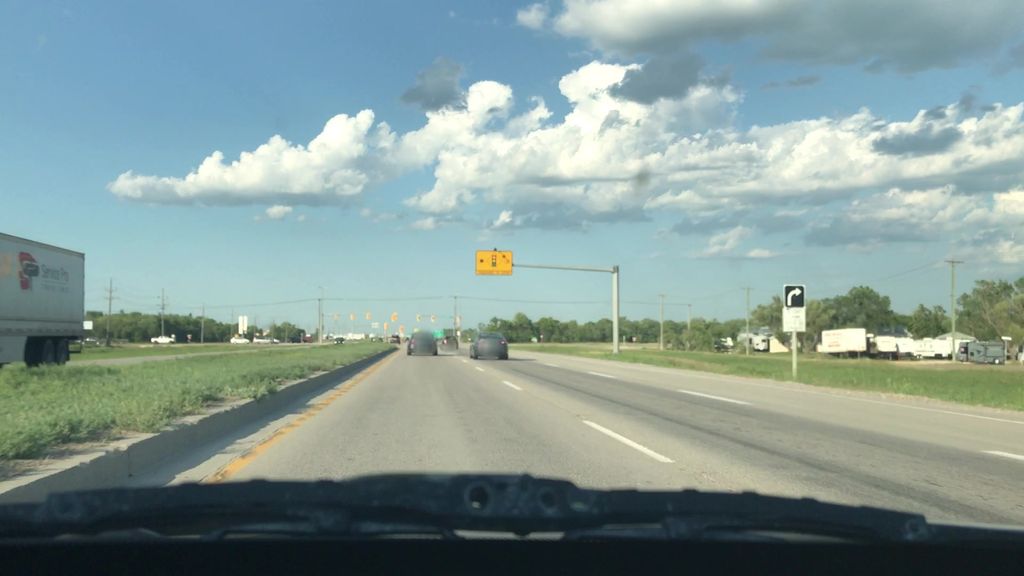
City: winnipeg